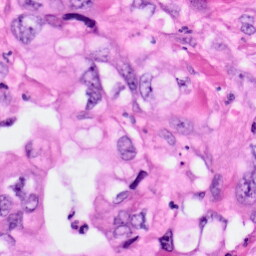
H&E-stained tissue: Pancreatic